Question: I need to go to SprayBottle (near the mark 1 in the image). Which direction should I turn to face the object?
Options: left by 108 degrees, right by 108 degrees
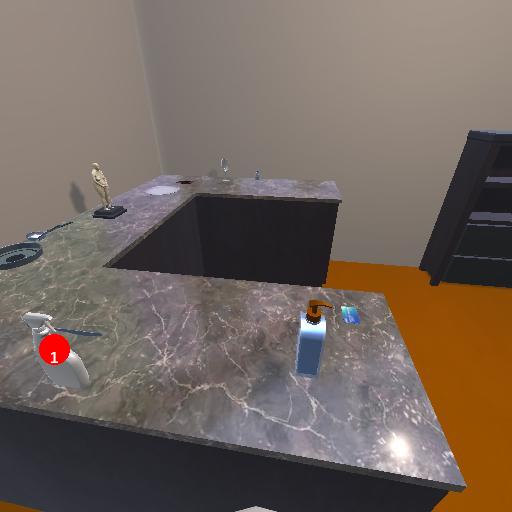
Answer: left by 108 degrees